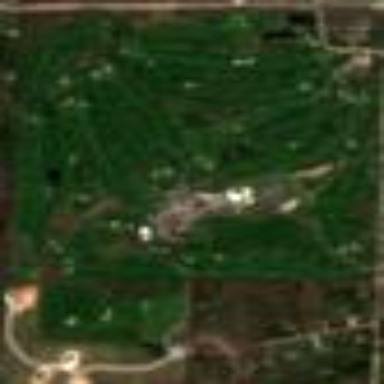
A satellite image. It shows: Golf course surrounded by greenery.